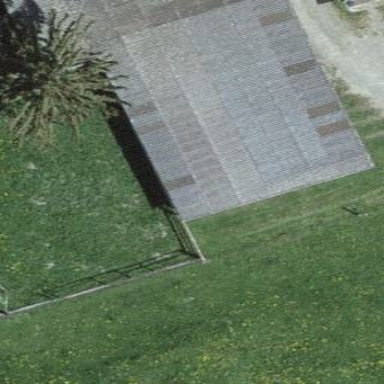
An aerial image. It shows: Rural barn.